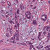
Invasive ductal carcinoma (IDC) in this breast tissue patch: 1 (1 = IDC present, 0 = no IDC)